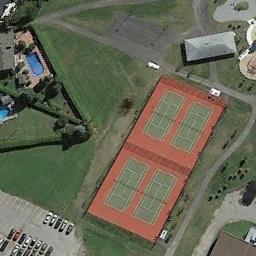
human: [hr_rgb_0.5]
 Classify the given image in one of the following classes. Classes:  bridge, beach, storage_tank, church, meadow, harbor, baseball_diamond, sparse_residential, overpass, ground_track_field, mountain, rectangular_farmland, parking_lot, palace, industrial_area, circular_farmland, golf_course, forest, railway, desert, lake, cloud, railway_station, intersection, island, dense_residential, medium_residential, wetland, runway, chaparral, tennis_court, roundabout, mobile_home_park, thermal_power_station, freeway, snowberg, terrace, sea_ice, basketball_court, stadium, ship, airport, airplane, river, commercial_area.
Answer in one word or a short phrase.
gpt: tennis_court